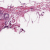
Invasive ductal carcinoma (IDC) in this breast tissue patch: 1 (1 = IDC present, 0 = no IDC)